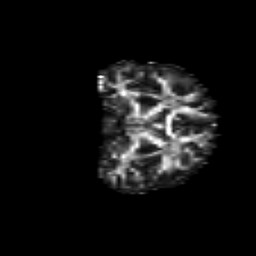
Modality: FA
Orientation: coronal
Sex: female
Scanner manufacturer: siemens
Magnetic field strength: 3 T
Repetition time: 5 s
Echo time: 0.071 s